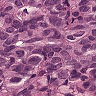
Metastatic tissue present: yes